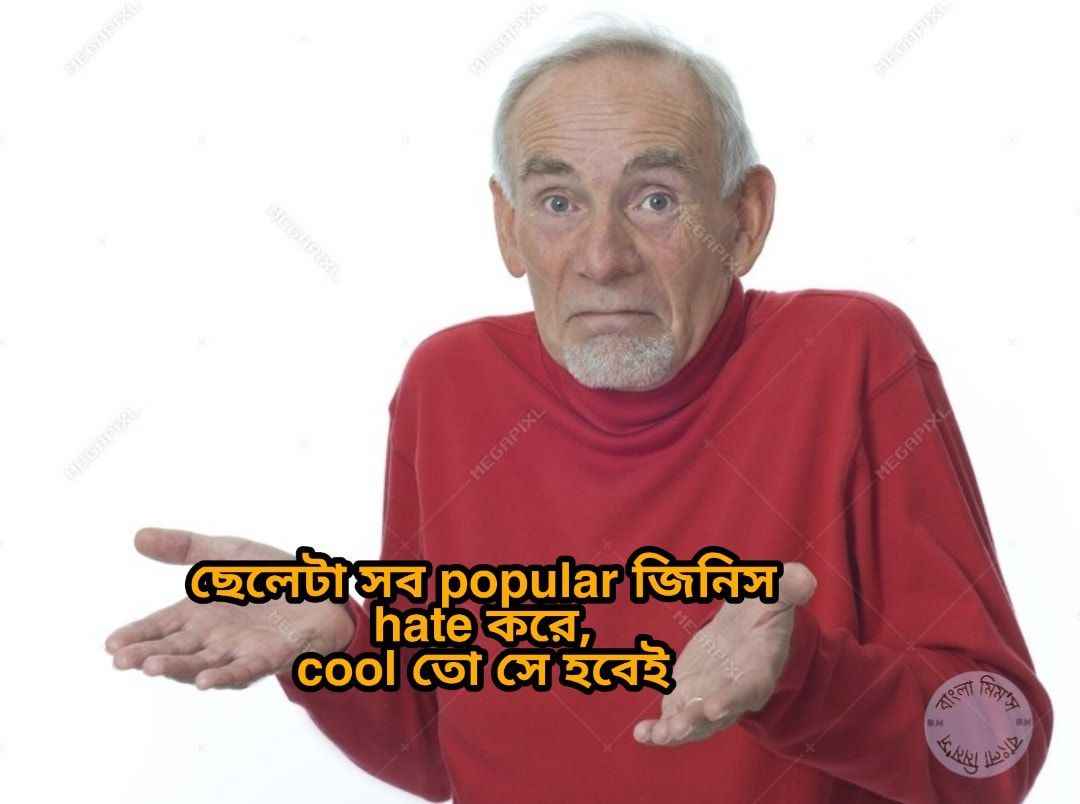
Caption: ছেলেটা সব popular জিনিস hate করে, cool তো সে হবেই
Label: non-hate